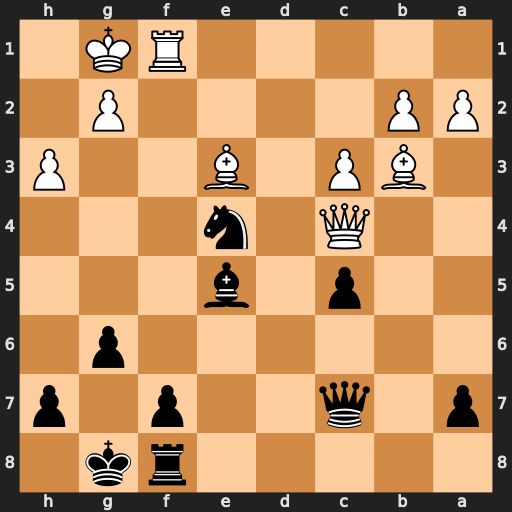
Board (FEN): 5rk1/p1q2p1p/6p1/2p1b3/2Q1n3/1BP1B2P/PP4P1/5RK1
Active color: b
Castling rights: -
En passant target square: -
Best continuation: Bh2+ Kh1 Ng3+ Kxh2 Nxf1+